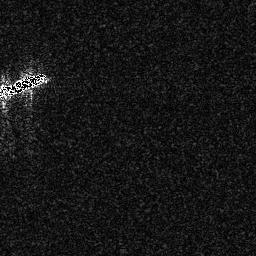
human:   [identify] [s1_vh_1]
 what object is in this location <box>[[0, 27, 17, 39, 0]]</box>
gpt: <ref>1 medium ship at the left</ref>